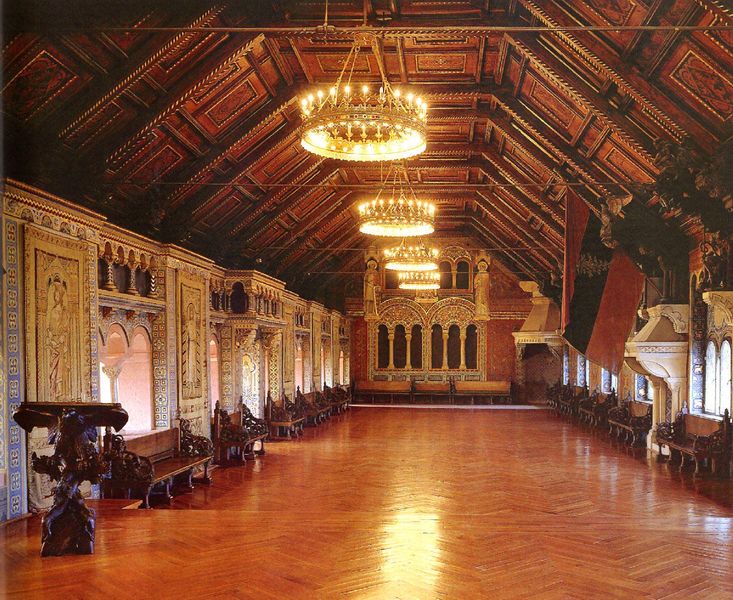
Titel: Palas
Standort: Eisenach, Wartburg (EU - D - Thüringen)
Schlagwörter: fenster, holz, licht, raum, säulen, tisch, gold, decke, innen, statue, bogen, parkett, fahne, flagge, farbe, bank, saal, figuren, wandteppich, glanz, ornamente, kronleuchter, leuchter, lüster, halle, bänke, wandbilder, statuen, wandbild, fesnter, gebälk, kasettendecke, flage, holzverkleidung, holztäfelung, wandteppiche, fischgrät, deckenvertäfelung, fischgrätparkatte